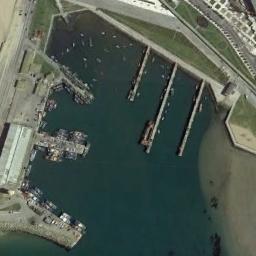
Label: harbor